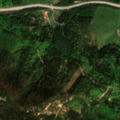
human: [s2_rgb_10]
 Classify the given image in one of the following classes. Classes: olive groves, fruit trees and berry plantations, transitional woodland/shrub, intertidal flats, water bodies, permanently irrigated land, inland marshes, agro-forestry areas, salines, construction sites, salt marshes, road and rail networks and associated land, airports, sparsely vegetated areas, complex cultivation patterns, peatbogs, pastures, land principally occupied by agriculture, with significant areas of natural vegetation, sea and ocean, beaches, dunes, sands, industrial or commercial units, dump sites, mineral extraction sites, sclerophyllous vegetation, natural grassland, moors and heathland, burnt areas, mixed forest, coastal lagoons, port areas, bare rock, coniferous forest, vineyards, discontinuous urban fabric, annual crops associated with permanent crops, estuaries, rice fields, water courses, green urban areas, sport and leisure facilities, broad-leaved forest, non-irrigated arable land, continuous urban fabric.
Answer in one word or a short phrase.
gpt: complex cultivation patterns, coniferous forest, mixed forest